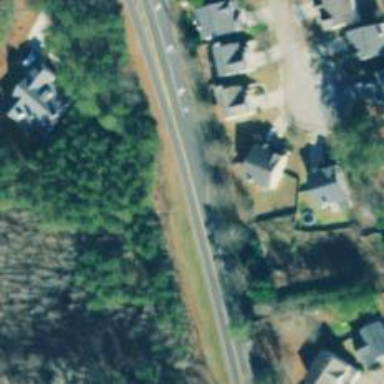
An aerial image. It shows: Tertiary road with asphalt surface and separate sidewalk.